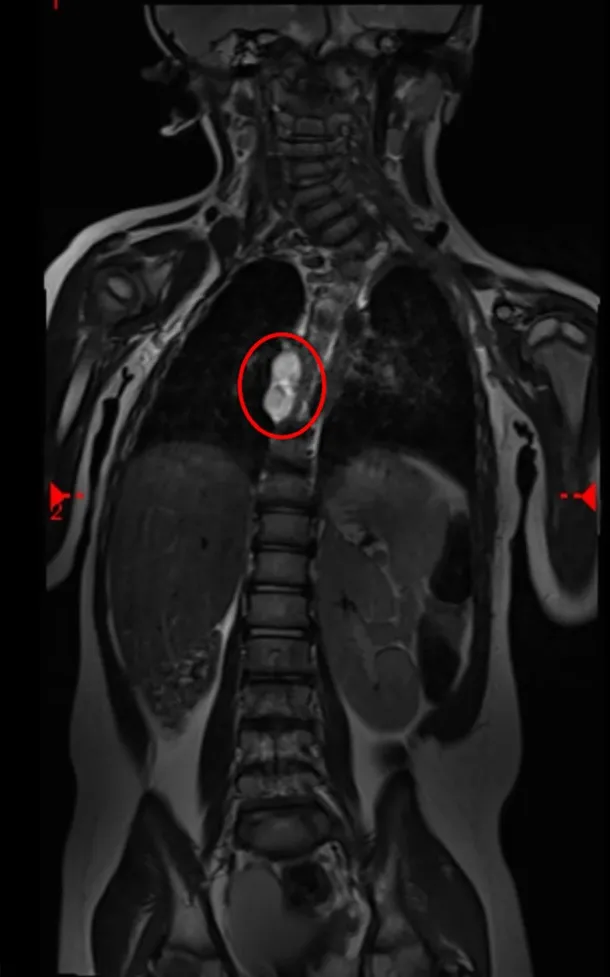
MRI scan of cystic lesions of the esophagus (circle: EDC at the D7-D9 level).
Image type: radiology (mri)